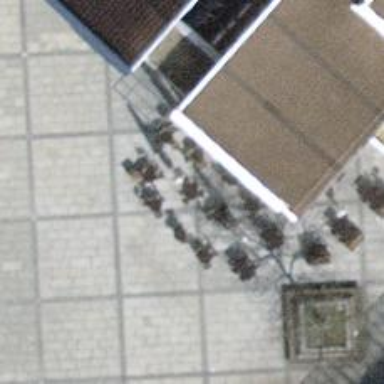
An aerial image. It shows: Outdoor seating area for leisure land.